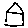
Label: house